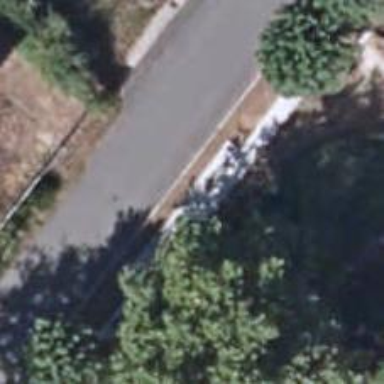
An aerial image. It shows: Bench.